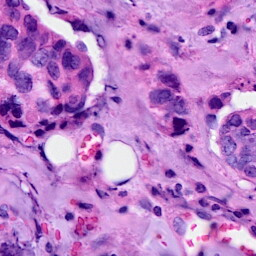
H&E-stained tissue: Breast